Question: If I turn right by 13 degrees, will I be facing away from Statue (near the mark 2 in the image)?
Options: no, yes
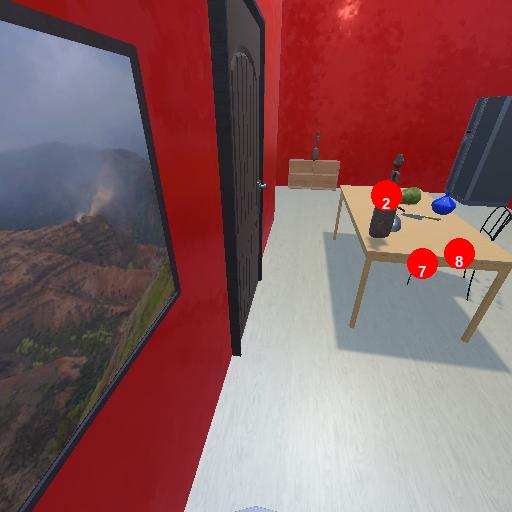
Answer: no